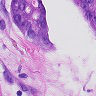
Metastatic tissue present: yes